Question: I am trying to run a java program thats using a jar file in my Class path but I get an Error java.lang.NoClassDefFoundError dont know why, The jar is in the correct Folder On the As400...
My Question is how do I check what classes or Jar files is loaded by the JVM using the Green screen ?
I tried using the command : 'QSH CMD('java -verbose:class')'
but then get the following...

<URL>
Thanks in advance
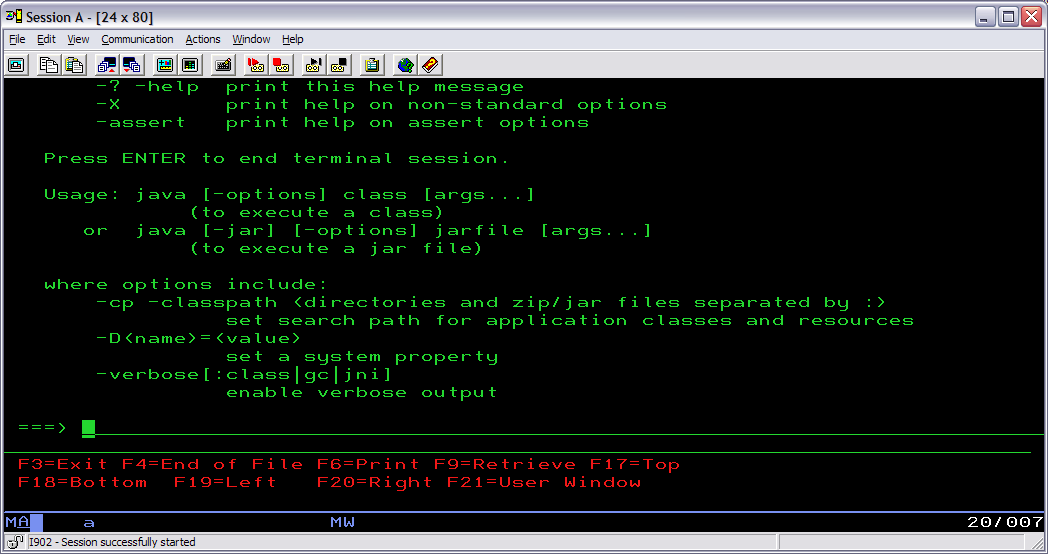
Answer: Try 'java -verbose dummy'
This will fail to run the class named 'dummy' but it will list all the classes loaded.
IBM i reads the CLASSPATH only once in a given job, when you start the JVM. So if you start the JVM and then change the CLASSPATH, new invocations of Java will still be using the old CLASSPATH. Sign off, and back on. Set the CLASSPATH (I do it in my signon program) and then try the class you're working with.